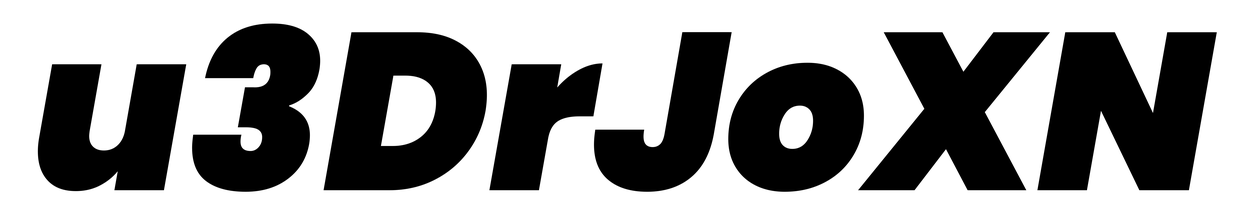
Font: Poppins-BlackItalic